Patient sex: M
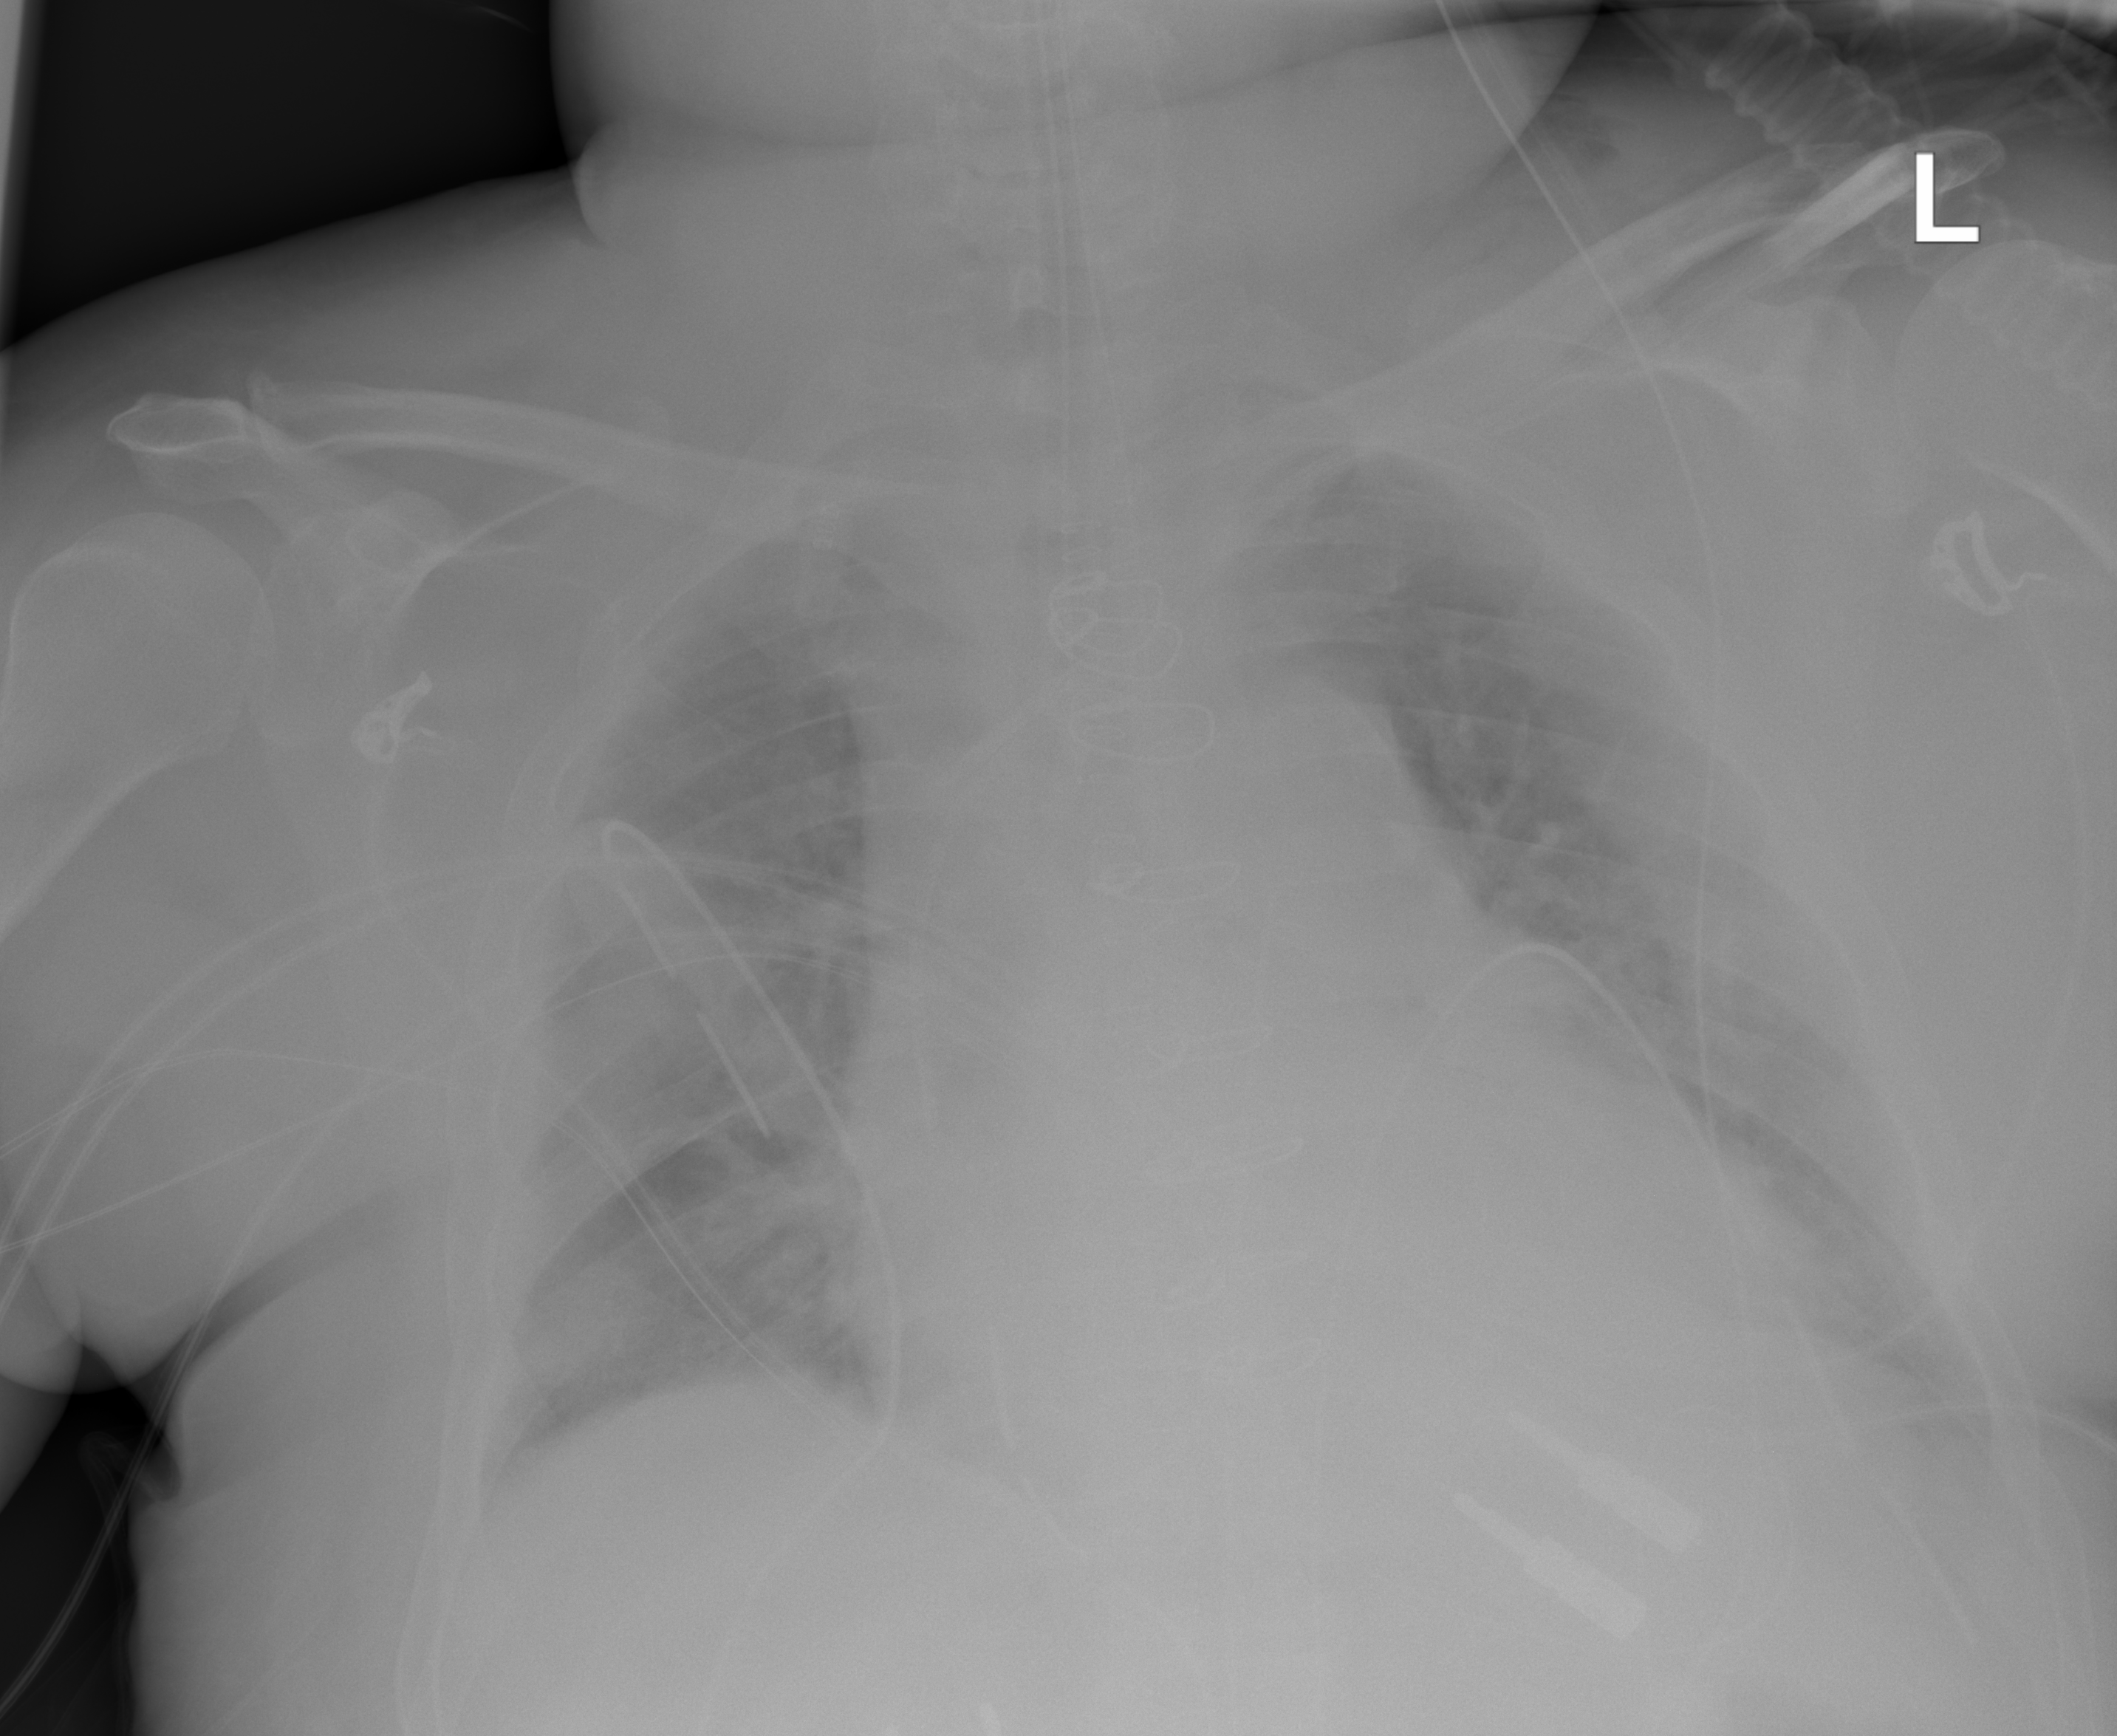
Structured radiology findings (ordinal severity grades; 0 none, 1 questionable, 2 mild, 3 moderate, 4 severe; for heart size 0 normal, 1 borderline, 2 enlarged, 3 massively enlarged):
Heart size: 2
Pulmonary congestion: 2
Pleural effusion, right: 1
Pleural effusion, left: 1
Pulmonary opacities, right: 2
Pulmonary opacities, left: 2
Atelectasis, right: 2
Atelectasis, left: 2